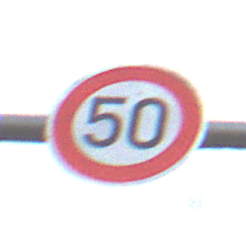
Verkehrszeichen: Geschwindigkeit50
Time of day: Night
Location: Outdoor (Nature)
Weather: Overcast
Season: NotSpecified
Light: Artificial